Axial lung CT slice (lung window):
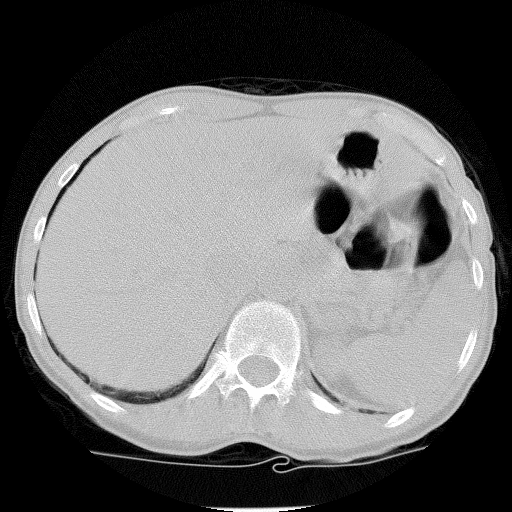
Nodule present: no